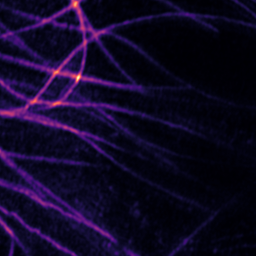
Label: Super-resolution Microtubules image